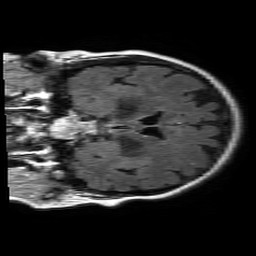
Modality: FLAIR
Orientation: coronal
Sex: female
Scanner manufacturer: philips
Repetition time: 11 s
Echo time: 0.125 s